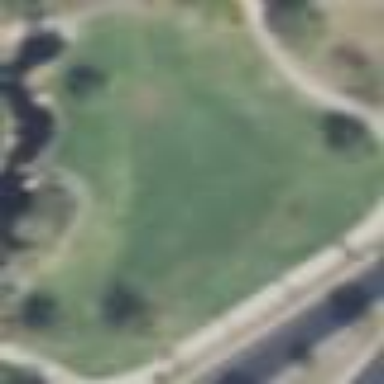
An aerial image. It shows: Park.